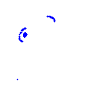
Particle: kaon